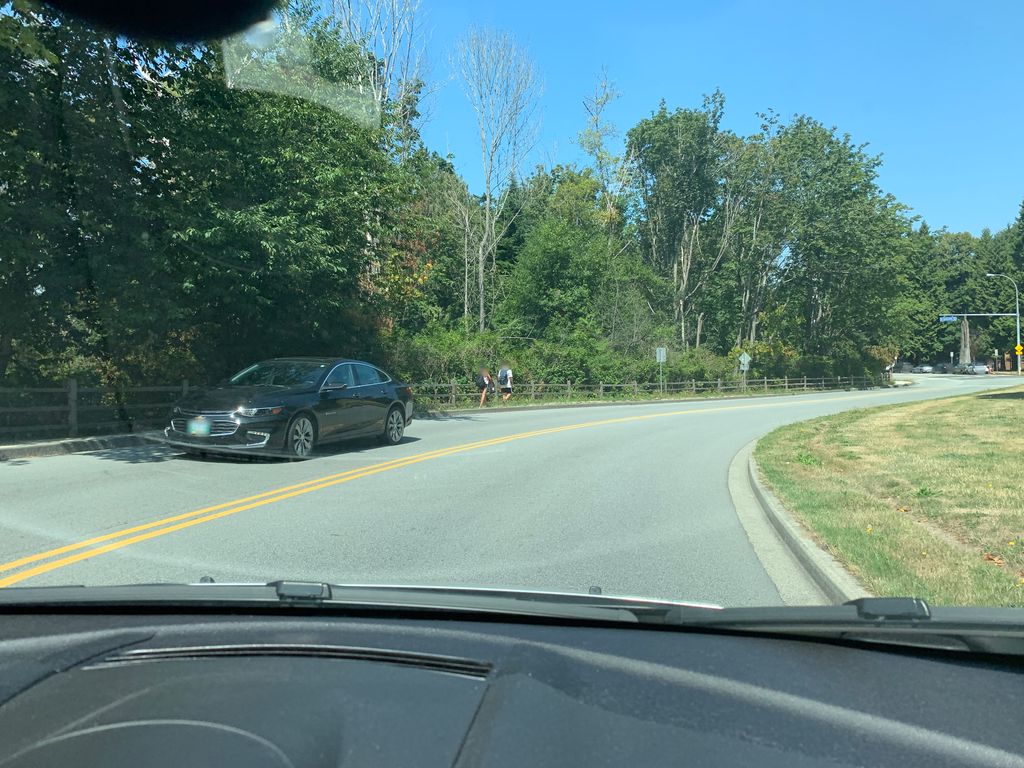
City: vancouver